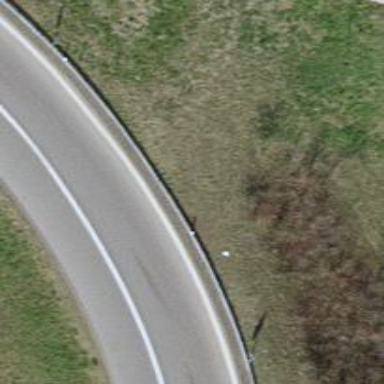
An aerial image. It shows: Asphalt motorway link.